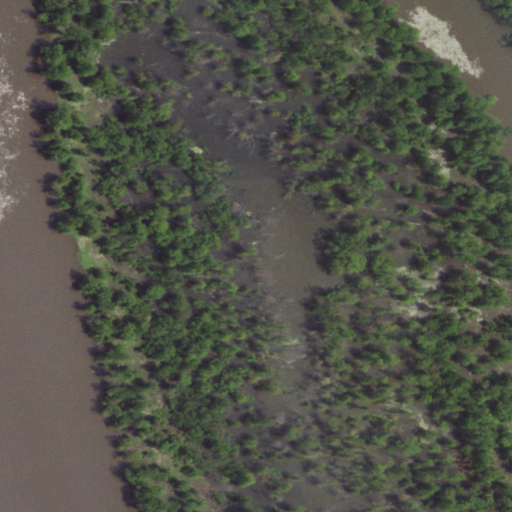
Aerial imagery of island in Illinois named Clifford Island containing woody wetlands, herbaceous wetlands, and open water